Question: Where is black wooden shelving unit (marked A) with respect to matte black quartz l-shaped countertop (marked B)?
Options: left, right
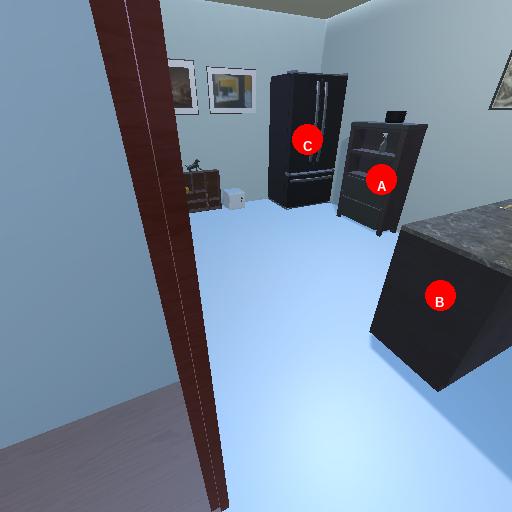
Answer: left